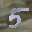
Label: 5